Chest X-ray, PA view. Patient: 25 years old, sex M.
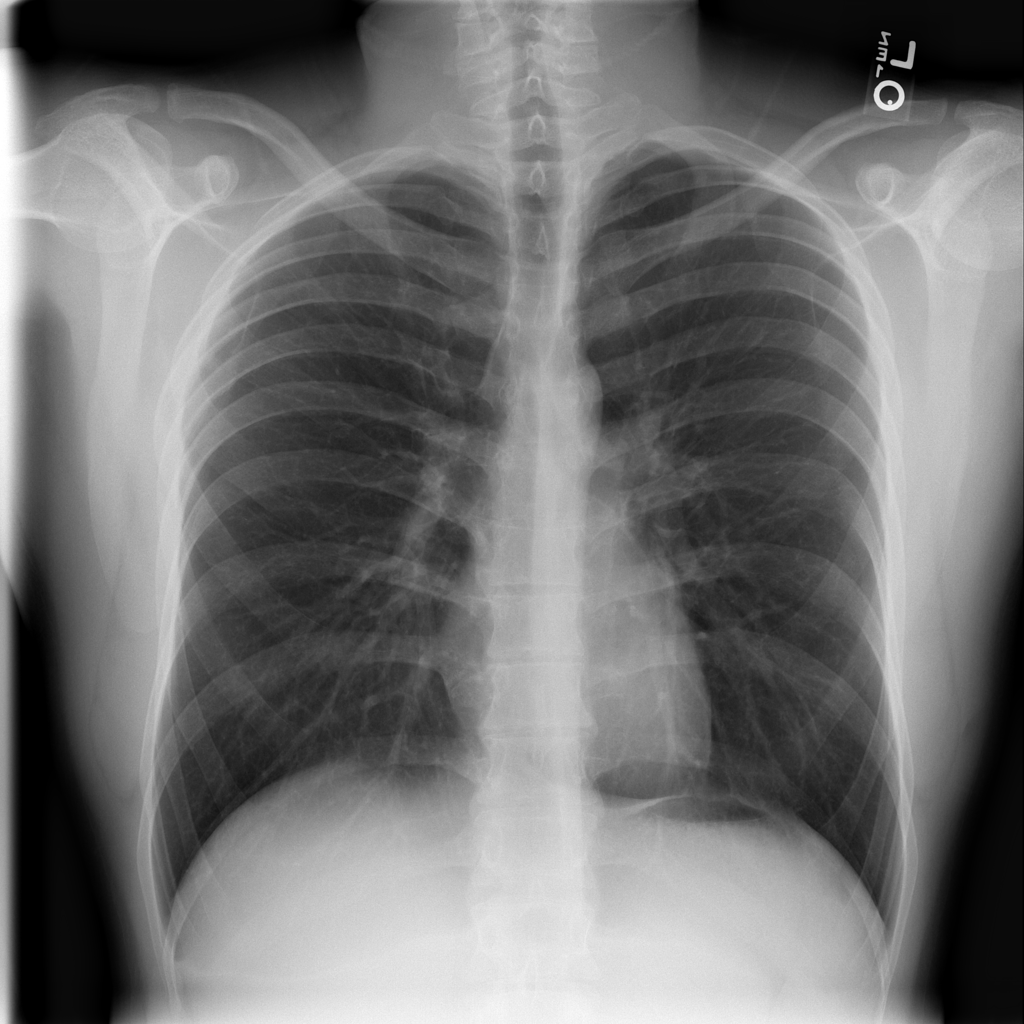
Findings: Nodule